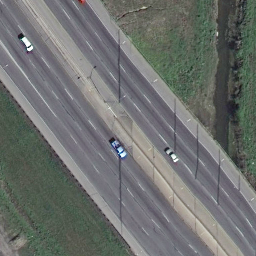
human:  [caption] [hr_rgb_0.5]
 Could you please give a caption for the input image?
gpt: Two straight freeways closed to each other with some cars on the roads .

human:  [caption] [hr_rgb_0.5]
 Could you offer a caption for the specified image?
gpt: There are two straight freeways closed to each other and some plants beside the roads .

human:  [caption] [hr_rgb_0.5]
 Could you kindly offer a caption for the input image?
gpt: There are two straight freeways closed to each other with some cars on the roads .

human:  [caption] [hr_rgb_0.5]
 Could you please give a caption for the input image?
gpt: Some cars are on the freeways and some plants beside the roads .

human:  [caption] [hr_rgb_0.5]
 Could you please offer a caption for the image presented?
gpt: There are some cars are on the freeways and some plants beside the roads .